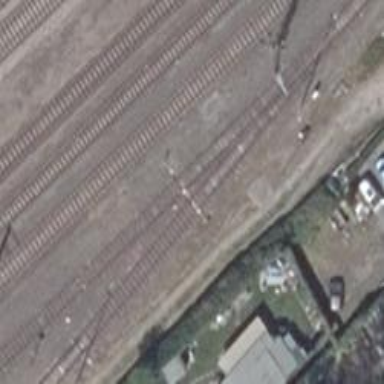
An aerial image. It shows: Wedge is used for the railway derail.